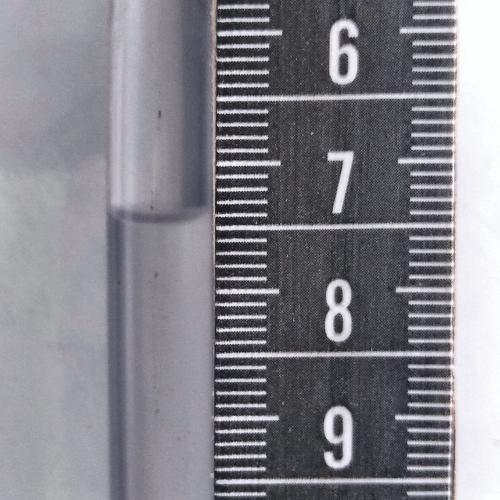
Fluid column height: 7.4 cm